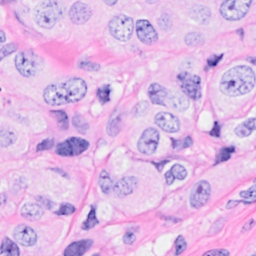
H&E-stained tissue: Breast